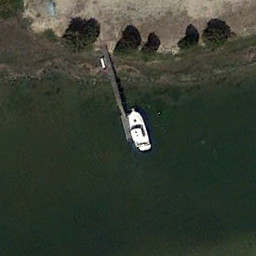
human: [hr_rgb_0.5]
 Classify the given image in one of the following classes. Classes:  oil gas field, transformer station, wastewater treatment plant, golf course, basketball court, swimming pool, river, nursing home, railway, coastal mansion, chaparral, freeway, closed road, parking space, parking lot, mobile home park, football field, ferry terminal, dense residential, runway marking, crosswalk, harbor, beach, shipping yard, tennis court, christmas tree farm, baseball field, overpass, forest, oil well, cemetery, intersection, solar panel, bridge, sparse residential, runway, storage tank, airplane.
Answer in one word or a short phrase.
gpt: ferry terminal